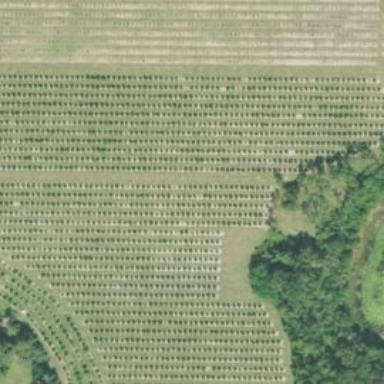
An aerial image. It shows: Orchard.